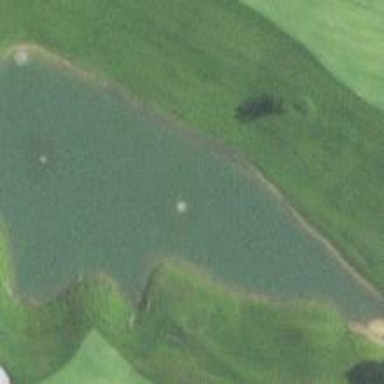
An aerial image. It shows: Water hazard in golf course. The hazard is natural water feature.